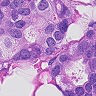
Metastatic tissue present: yes